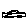
Label: car